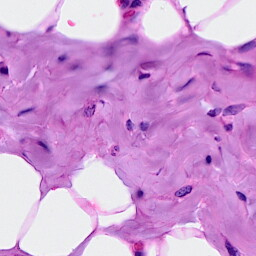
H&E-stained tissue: Breast